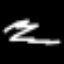
Label: squiggle